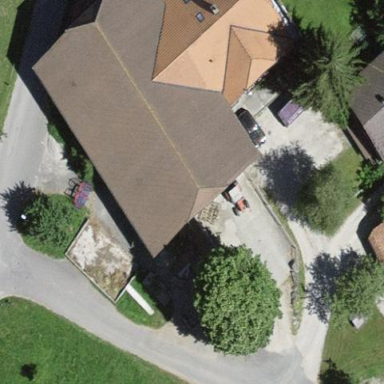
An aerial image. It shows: Farm building.